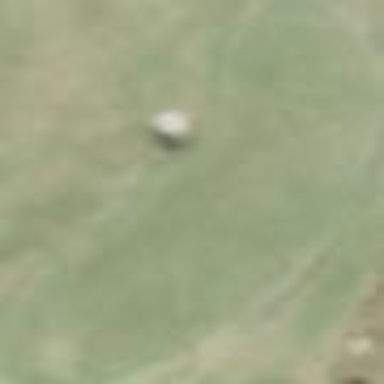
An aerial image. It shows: Green golf area with grass land use.